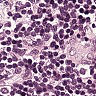
Metastatic tissue present: no